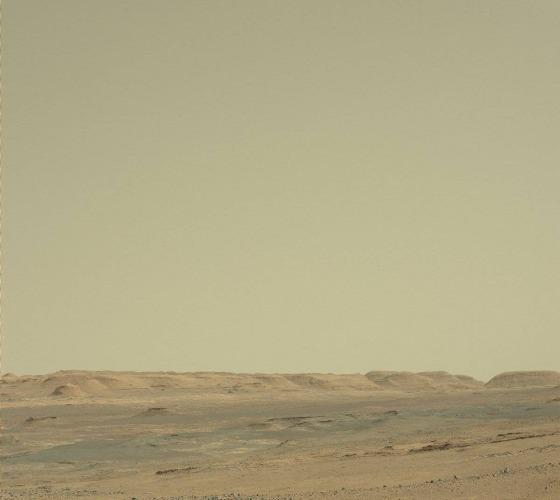
Terrain classes present: Gravel / Sand / Soil, Sky / Distant Mountains